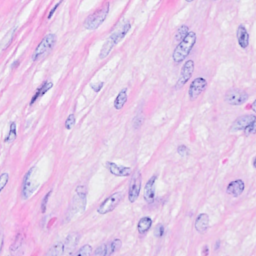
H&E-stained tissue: Breast